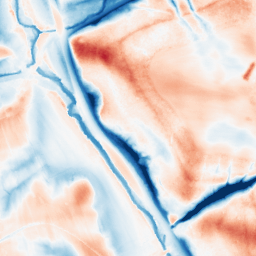
Category: edge_preserving
Decomposition family: guided
Decomposition parameters: radius: 16
eps: 0.01
Upsampling method: edge_directed
Upsampling parameters: scale: 2
Upsampling scale: 2